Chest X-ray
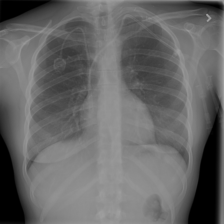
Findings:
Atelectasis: negative
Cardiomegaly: negative
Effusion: negative
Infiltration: negative
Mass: negative
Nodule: negative
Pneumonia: negative
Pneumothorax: negative
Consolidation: negative
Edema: negative
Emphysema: negative
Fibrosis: negative
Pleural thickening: negative
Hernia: negative